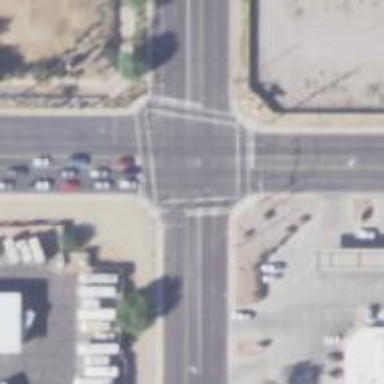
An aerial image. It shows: Solid stop line on the road.